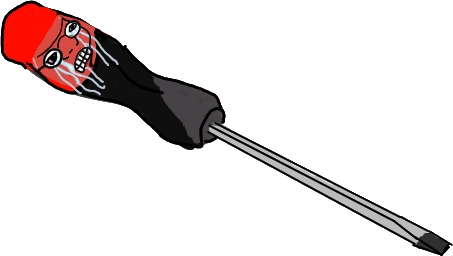
Label: 5_Objakt